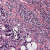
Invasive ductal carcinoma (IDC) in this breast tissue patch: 1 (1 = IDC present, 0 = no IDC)